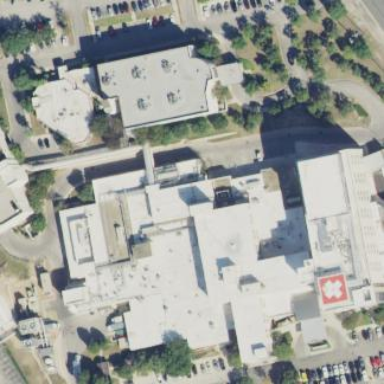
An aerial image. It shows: Healthcare facility identified as hospital.